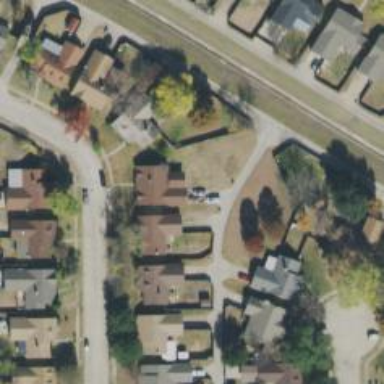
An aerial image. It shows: Alleyway designated as service road.